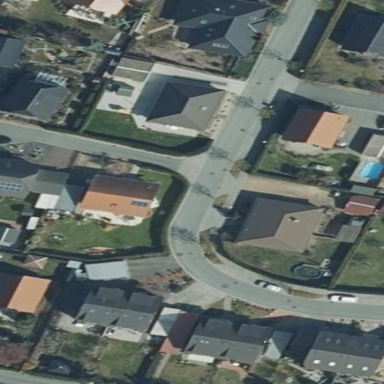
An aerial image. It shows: Living street area.